Interaction volume radius: 10 \u00c5
Interaction volume height: 50 \u00c5
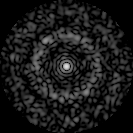
Disorder parameter: 0.8469